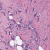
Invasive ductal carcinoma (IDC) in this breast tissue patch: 1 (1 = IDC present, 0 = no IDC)